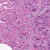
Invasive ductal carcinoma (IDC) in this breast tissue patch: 0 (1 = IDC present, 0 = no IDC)